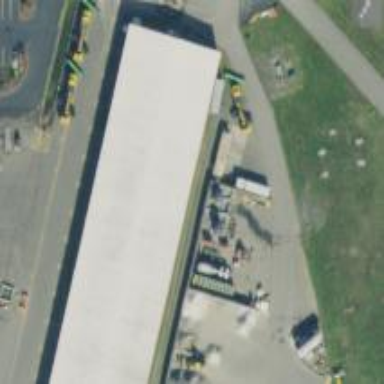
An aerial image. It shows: Hangar at the airport.